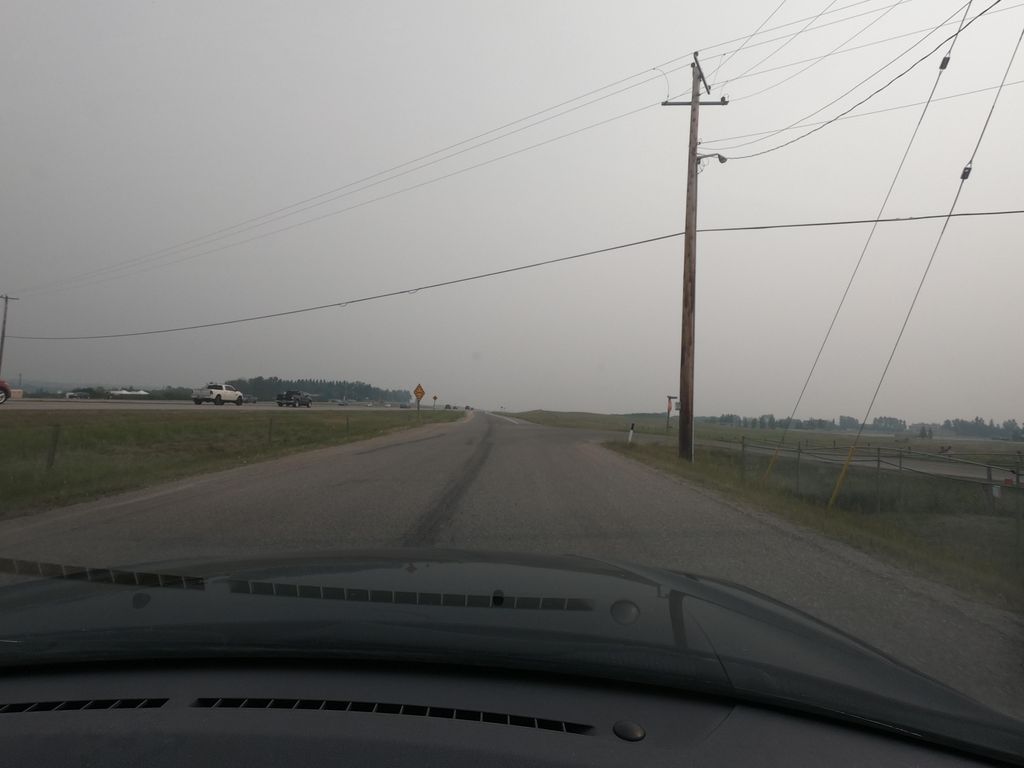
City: calgary